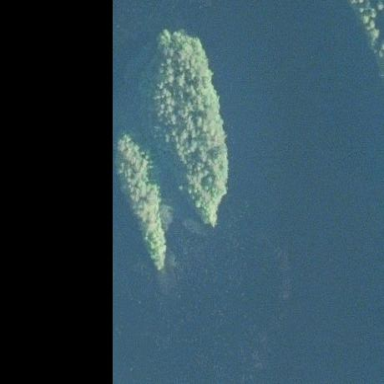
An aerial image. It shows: Island.